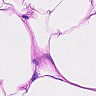
Metastatic tissue present: no